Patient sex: M
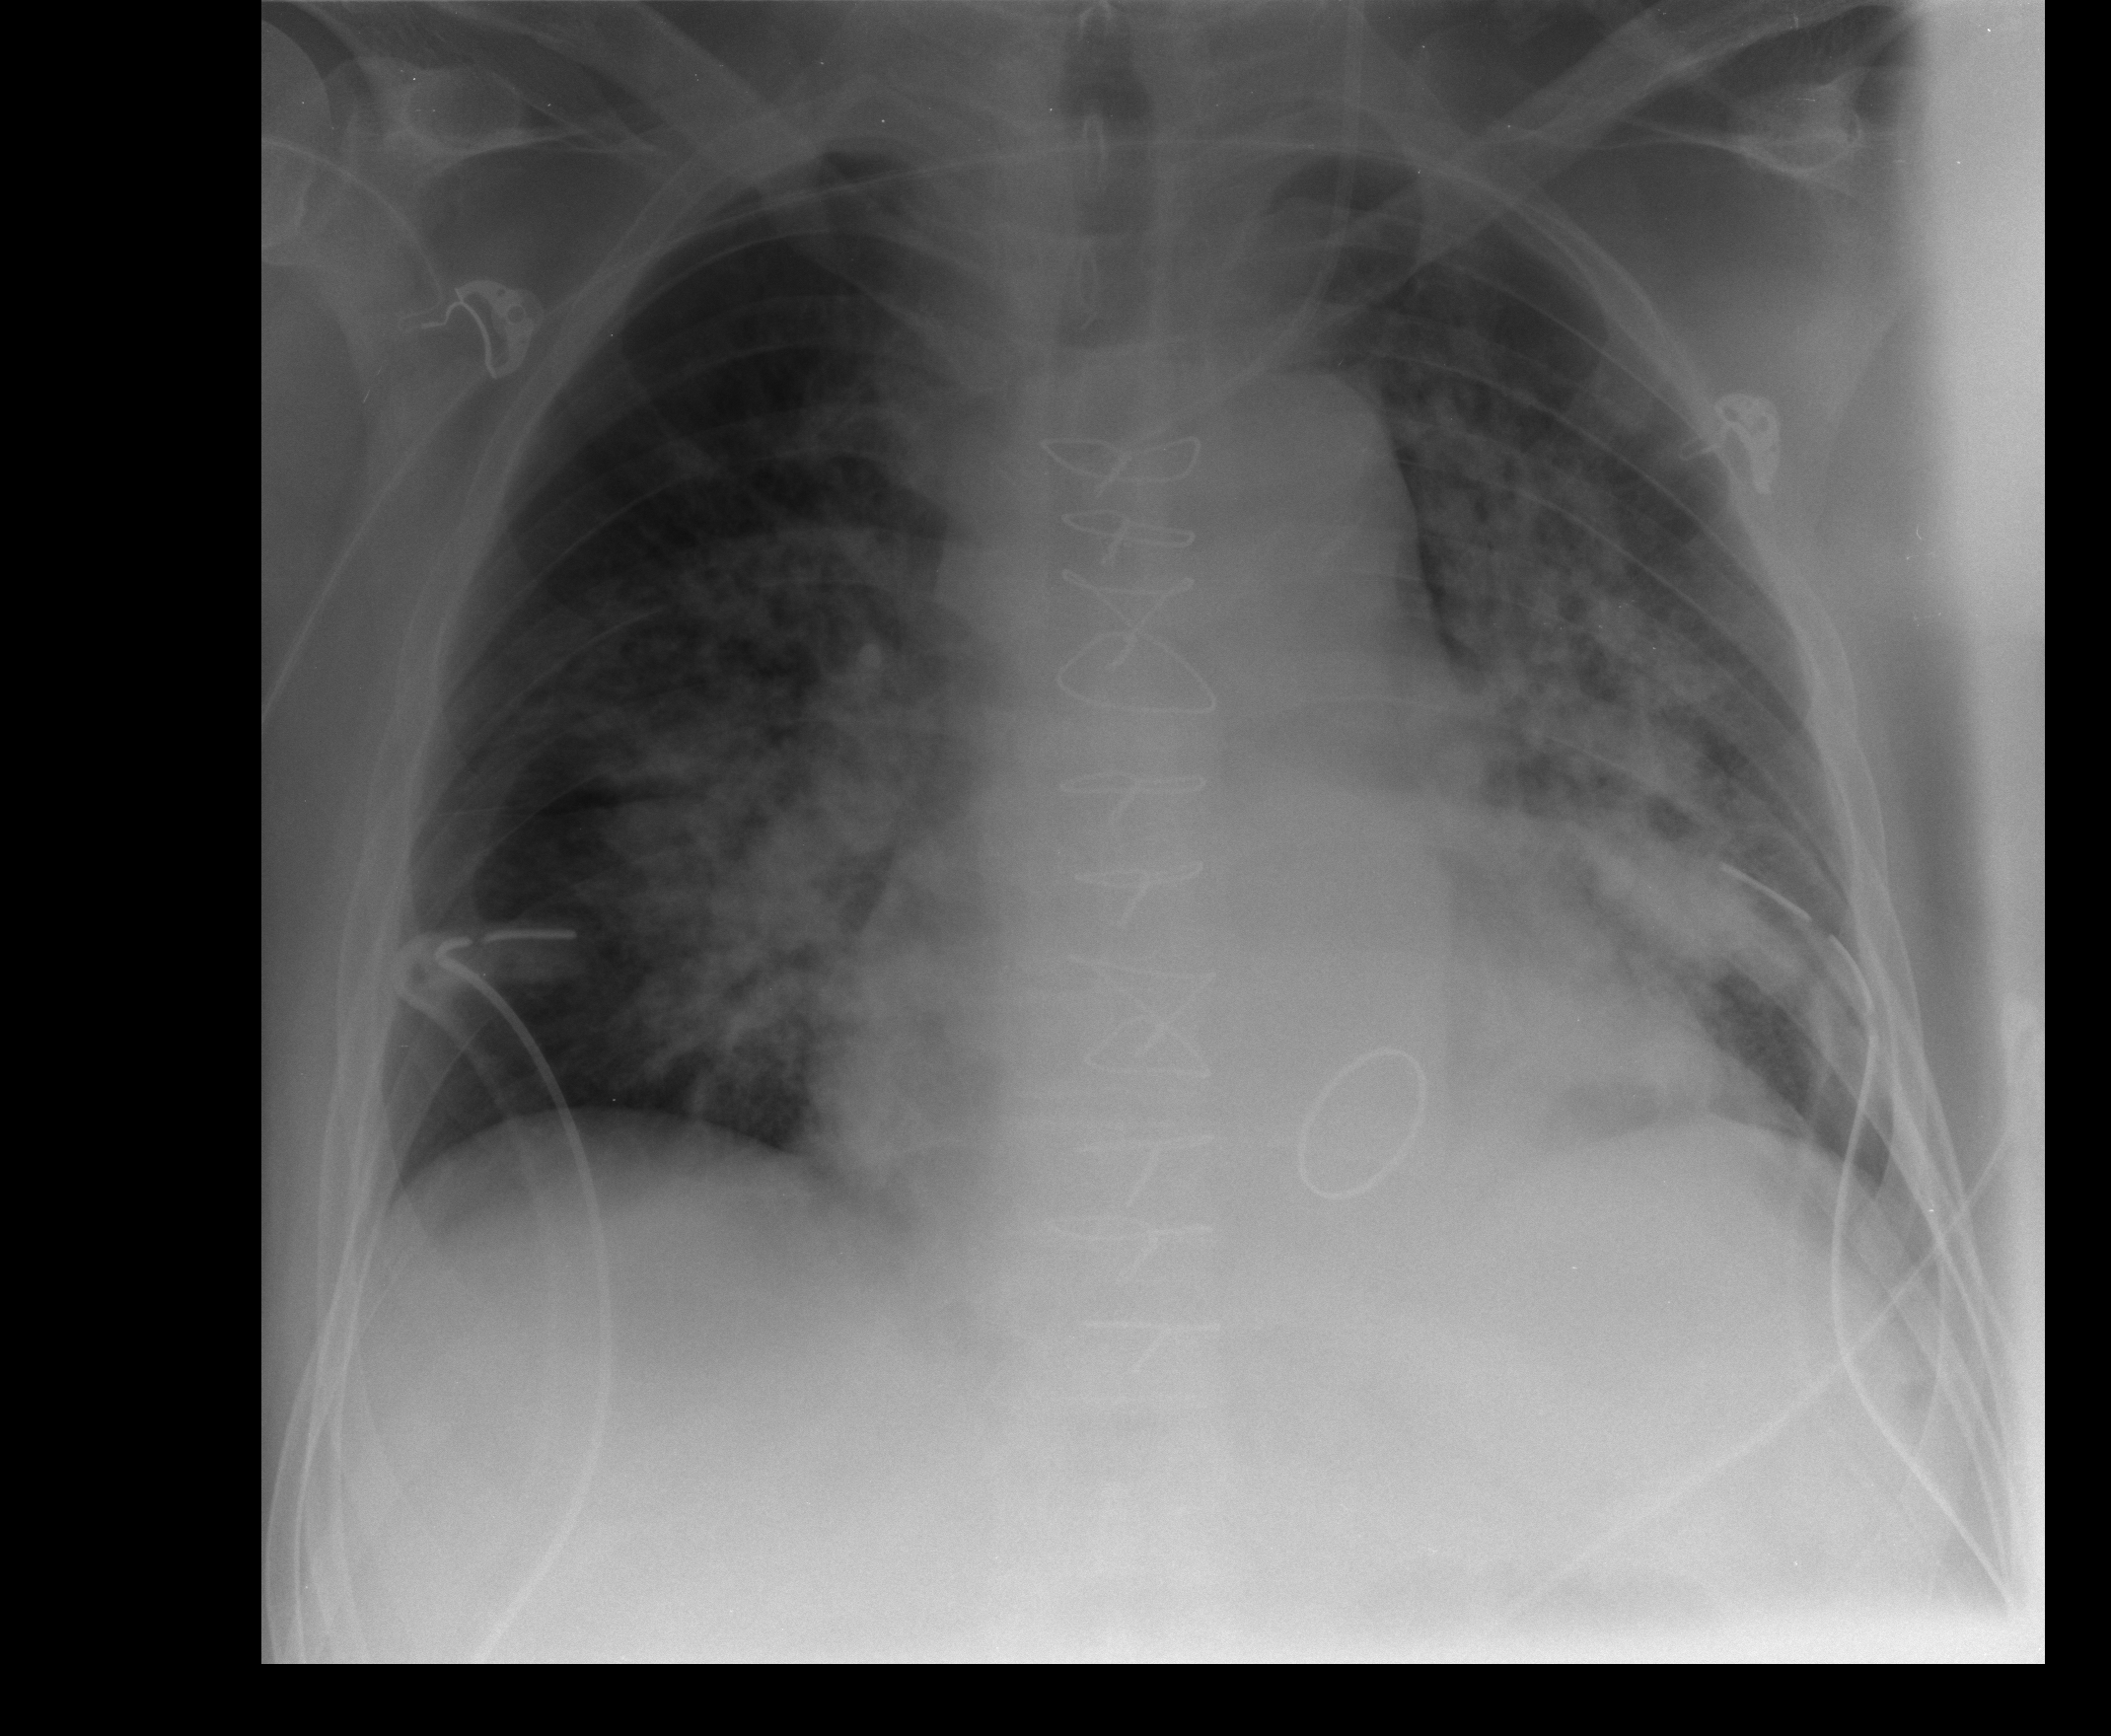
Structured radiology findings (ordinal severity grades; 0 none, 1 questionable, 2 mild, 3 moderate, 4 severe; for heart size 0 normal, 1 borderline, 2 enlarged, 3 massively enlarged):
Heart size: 2
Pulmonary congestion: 3
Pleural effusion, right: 0
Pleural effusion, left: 0
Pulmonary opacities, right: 3
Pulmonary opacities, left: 3
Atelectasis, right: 0
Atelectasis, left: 0